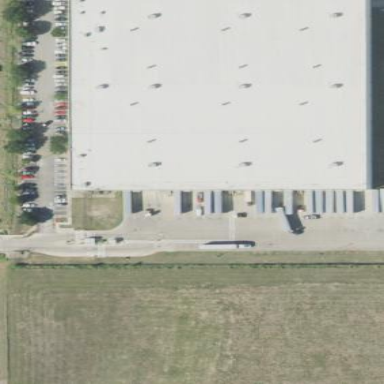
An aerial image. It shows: Warehouse building used as post depot.